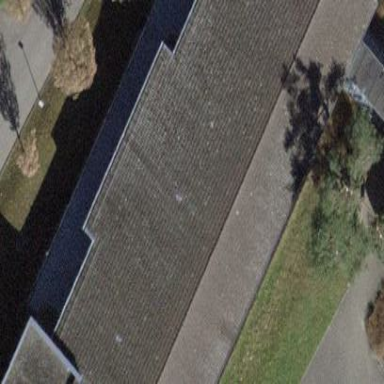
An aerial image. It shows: School building with tiled roof.